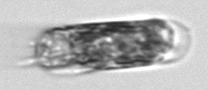
Label: Hemiaulus